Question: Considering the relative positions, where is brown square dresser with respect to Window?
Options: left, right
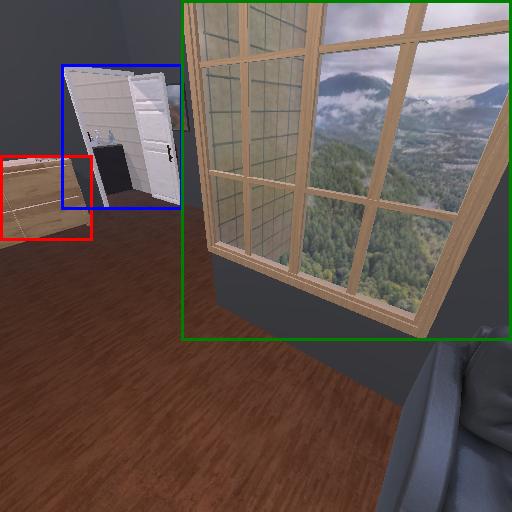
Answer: left